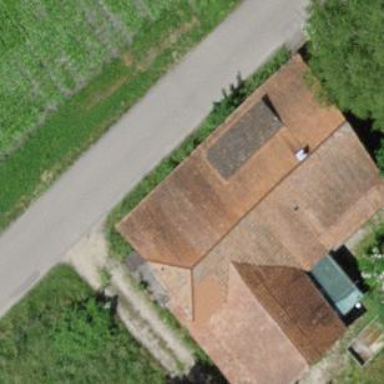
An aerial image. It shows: Farm building.